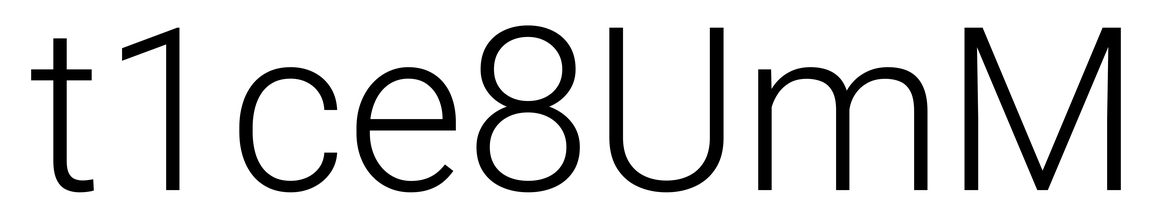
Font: Roboto_Light